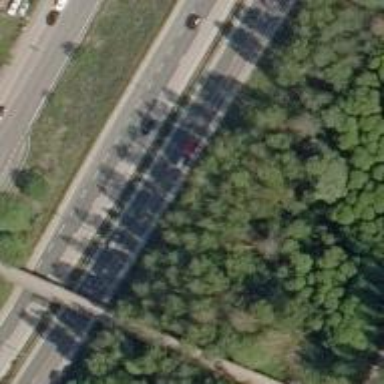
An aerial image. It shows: Asphalt road classified as trunk highway.